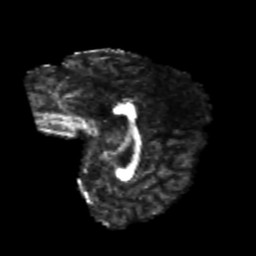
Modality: FA
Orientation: sagittal
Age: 21
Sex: female
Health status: healthy
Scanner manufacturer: philips
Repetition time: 7.389 s
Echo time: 0.08599 s